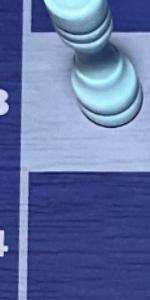
Label: Empty